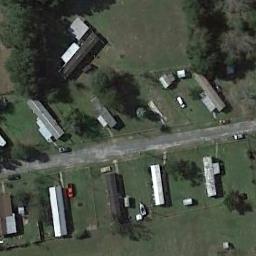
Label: mobile_home_park